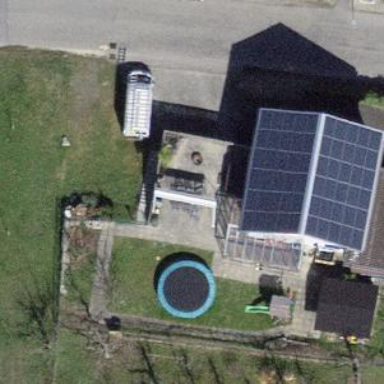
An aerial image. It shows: Garage with flat roof.